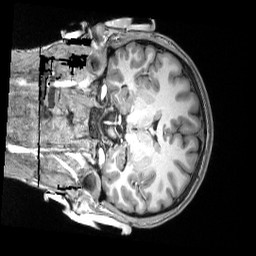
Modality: T1w
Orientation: coronal
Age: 22
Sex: male
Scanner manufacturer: siemens
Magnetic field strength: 3 T
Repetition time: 2.53 s
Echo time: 0.0033 s